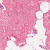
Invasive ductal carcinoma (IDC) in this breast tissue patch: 0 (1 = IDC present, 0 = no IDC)